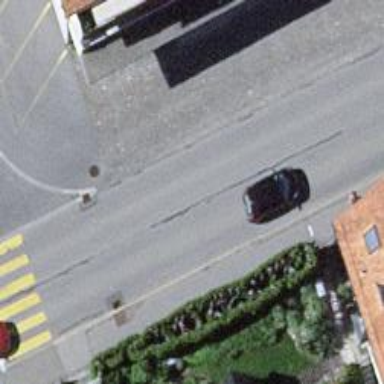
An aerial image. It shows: Public transport stop position.